Question: I'm working on a project where i can let users navigate around my client's building. The pathways inside the building are definitely not defined in maps like OSM or google.
Is there a plugin where i can define each on the pathway and when i set the and points, it will find the shortest path?

The image shows the declared points in green, the start(yellow) and end(red) points. The plugin or algorithm should link the relevant points to form the shortest route (shown in purple)
Thank you so much! If there's no plugin out there, i probably have to create one myself.
PS. I'm using Leaflet JS and i'm not depending on OSM or Google maps as i have my own custom image as the layer
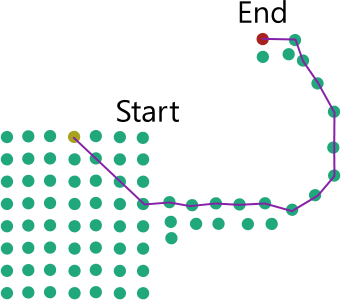
Answer: Ok i managed to do it thanks to the <URL>.
Apart from that, here's what i did...
These functions are just to help me in deriving the nodes and the distances between the nodes to use in the Dijkstra's algorithm :
Enable a node to be created when you click on a specific point.
'''
map.on('click', function (e) {
var node = [];
node[0] = e.latlng.lat;
node[1] = e.latlng.lng;
addNodes(node,curr_node);
});
'''
You have to create a textarea so that the necessary variables can be printed on for you to use in the Dijkstra's algorithm. Once you're done with all the nodes declaration and all that, you can remove the textarea and all these other functions which will not be needed anymore.
Every node that gets added will have a 'ctr+click' function so that you can select other nodes that would be linked to that node.
For example if you hold CTRL and click on node A, you can hold ALT (after removing the CTRL button) and select the nodes B, C & D that will be connected to node A. once you're done, simply remove holding the ALT button.
This will display on the textarea for you to use in the Dijkstra's algorithm.
the numbers 25, 15 and 32 are the distances between the respective node to node A. This is calculated by the function which i improvised from <URL>.
'''
function addNodes(polyNodes,num){
var marker = L.marker([polyNodes[0], polyNodes[1]]).addTo(map);
var myIcon = L.icon({
iconUrl: 'images/point.png',
iconSize: [16, 16],
iconAnchor: [8, 8],
popupAnchor: [-3, -76]
});
marker.setIcon(myIcon);
marker.on('click',function(e){
if(ctrlPressed){
curr_ctrl_pt = [polyNodes[0], polyNodes[1]];
var oldText = $('#textarea_nodes').val();
$('#textarea_nodes').val(oldText + num + ':{');
var myIcon_2 = L.icon({
iconUrl: 'images/point_c.png',
iconSize: [16, 16],
iconAnchor: [8, 8],
popupAnchor: [-3, -76]
});
this.setIcon(myIcon_2); // custom marker to show that the node has been declared. This is just for your own reference
}
if(altPressed){
var oldText = $('#textarea_nodes').val();
$('#textarea_nodes').val(oldText + num + ':' + getDistanceFromLatLonInM(polyNodes[0], polyNodes[1],curr_ctrl_pt[0],curr_ctrl_pt[1]) + ',');
}
})
}
function getDistanceFromLatLonInM(lat1,lon1,lat2,lon2) {
var R = 6371; // Radius of the earth in km
var dLat = deg2rad(lat2-lat1); // deg2rad below
var dLon = deg2rad(lon2-lon1);
var a =
Math.sin(dLat/2) * Math.sin(dLat/2) +
Math.cos(deg2rad(lat1)) * Math.cos(deg2rad(lat2)) *
Math.sin(dLon/2) * Math.sin(dLon/2)
;
var c = 2 * Math.atan2(Math.sqrt(a), Math.sqrt(1-a));
var d = R * c; // Distance in km
return (d * 1000).toFixed(1);
}
function deg2rad(deg) {
return deg * (Math.PI/180)
}
'''
I hope this can help someone out there cause i went through alot of thinking to get to this.
All the best!